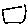
Label: square